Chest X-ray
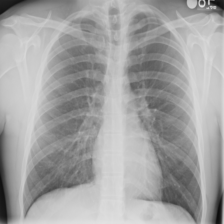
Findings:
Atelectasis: negative
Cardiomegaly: negative
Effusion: negative
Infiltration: negative
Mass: negative
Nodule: negative
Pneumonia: negative
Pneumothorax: negative
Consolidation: negative
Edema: negative
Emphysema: negative
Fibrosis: negative
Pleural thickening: negative
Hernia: negative